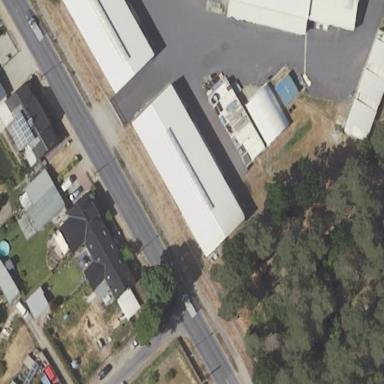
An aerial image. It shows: Industrial building.